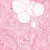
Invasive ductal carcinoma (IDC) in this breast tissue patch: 0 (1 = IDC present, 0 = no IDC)